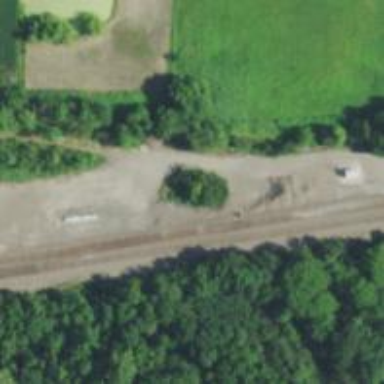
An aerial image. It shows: Railroad crossover.